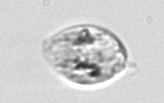
Label: Amoeba